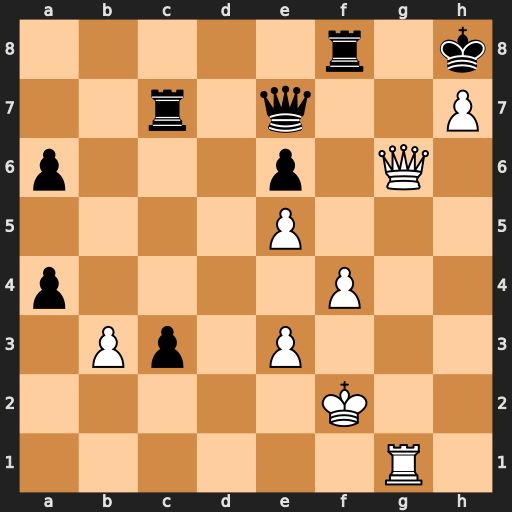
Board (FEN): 5r1k/2r1q2P/p3p1Q1/4P3/p4P2/1Pp1P3/5K2/6R1
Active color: w
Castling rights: -
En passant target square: -
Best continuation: Qg8+ Rxg8 hxg8=Q#